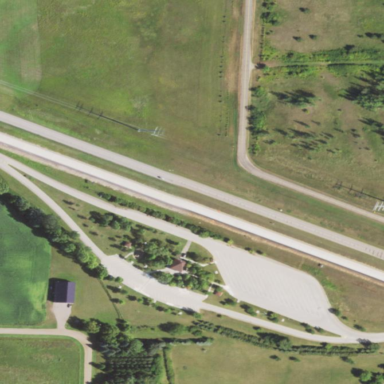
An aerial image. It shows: Rest area on the road.